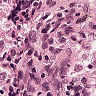
Metastatic tissue present: no